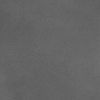
Atmospheric dust classification: dusty